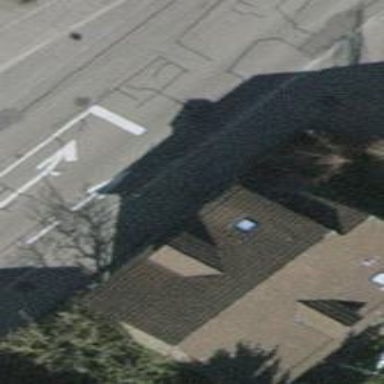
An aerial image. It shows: Gabled house with tile roof.